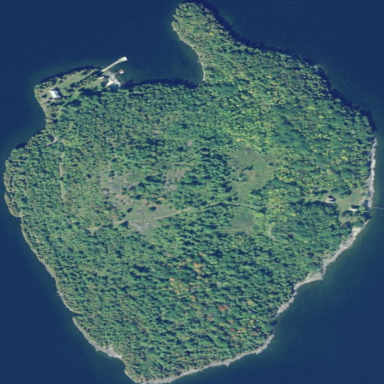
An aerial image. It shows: Islet surrounded by woodland.